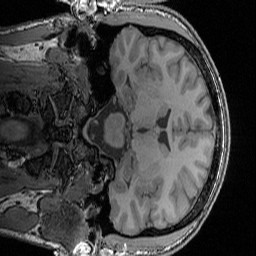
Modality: T1w
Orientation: coronal
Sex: male
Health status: ill
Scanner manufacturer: siemens
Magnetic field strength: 3 T
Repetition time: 1.57 s
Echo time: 0.00342 s